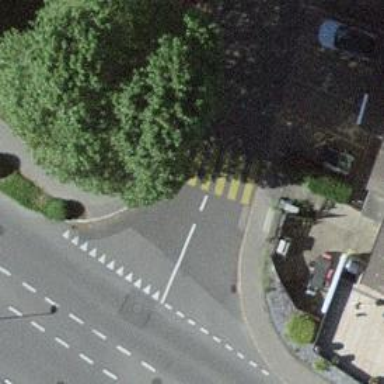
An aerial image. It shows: Zebra crossing on the road.